Question: I'm trying to make a piecewise linear fit consisting of 3 pieces whereof the first and last pieces are constant. As you can see in this figure

don't get the expected fit, since the fit doesn't capture the 3 linear pieces clearly visual from the original data points.
I've tried following <URL> and expanded it to the case of 3 pieces with the two constant pieces, but I must have done something wrong.
Here is my code:
'''
from scipy import optimize
import matplotlib.pyplot as plt
import numpy as np
%matplotlib inline
plt.rcParams['figure.figsize'] = [16, 6]
x = np.arange(0, 50, dtype=float)
y = np.array([50 for i in range(10)]
+ [50 - (50-5)/31 * i for i in range(1, 31)]
+ [5 for i in range(10)],
dtype=float)
def piecewise_linear(x, x0, y0, x1, y1):
return np.piecewise(x,
[x < x0, (x >= x0) & (x < x1), x >= x1],
[lambda x:y0, lambda x:(y1-y0)/(x1-x0)*(x-x0)+y0, lambda x:y1])
p , e = optimize.curve_fit(piecewise_linear, x, y)
xd = np.linspace(0, 50, 101)
plt.plot(x, y, "o", label='original data')
plt.plot(xd, piecewise_linear(xd, *p), label='piecewise linear fit')
plt.legend()
'''
The accepted answer to the previous mentioned <URL> for the case of N parts, but following that it doesn't seem that I can specify, that the first and last pieces should be constant.
Furthermore I do get the following warning:
'''
OptimizeWarning: Covariance of the parameters could not be estimated
'''
What do I do wrong?
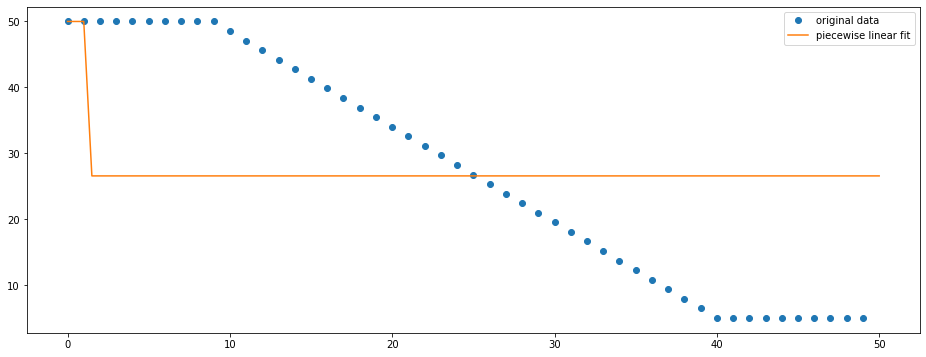
Answer: You could directly copy the 'segments_fit' implementation
'''
from scipy import optimize
def segments_fit(X, Y, count):
xmin = X.min()
xmax = X.max()
seg = np.full(count - 1, (xmax - xmin) / count)
px_init = np.r_[np.r_[xmin, seg].cumsum(), xmax]
py_init = np.array([Y[np.abs(X - x) < (xmax - xmin) * 0.01].mean() for x in px_init])
def func(p):
seg = p[:count - 1]
py = p[count - 1:]
px = np.r_[np.r_[xmin, seg].cumsum(), xmax]
return px, py
def err(p):
px, py = func(p)
Y2 = np.interp(X, px, py)
return np.mean((Y - Y2)**2)
r = optimize.minimize(err, x0=np.r_[seg, py_init], method='Nelder-Mead')
return func(r.x)
'''
Then you apply it as follows
'''
import numpy as np;
# mimic your data
x = np.linspace(0, 50)
y = 50 - np.clip(x, 10, 40)
# apply the segment fit
fx, fy = segments_fit(x, y, 3)
'''
This will give you '(fx,fy)' the corners your piecewise fit, let's plot it
'''
import matplotlib.pyplot as plt
# show the results
plt.figure(figsize=(8, 3))
plt.plot(fx, fy, 'o-')
plt.plot(x, y, '.')
plt.legend(['fitted line', 'given points'])
'''
<URL>
### EDIT: Introducing constant segments
As mentioned in the comments the above example doesn't guarantee that the output will be constant in the end segments.
Based on this implementation the easier way I can think is to restrict 'func(p)' to do that, a simple way to ensure a segment is constant, is to set 'y[i+1]==y[i]'. Thus I added 'xanchor' and 'yanchor'. If you give an array with repeated numbers you can bind multiple points to the same value.
'''
from scipy import optimize
def segments_fit(X, Y, count, xanchors=slice(None), yanchors=slice(None)):
xmin = X.min()
xmax = X.max()
seg = np.full(count - 1, (xmax - xmin) / count)
px_init = np.r_[np.r_[xmin, seg].cumsum(), xmax]
py_init = np.array([Y[np.abs(X - x) < (xmax - xmin) * 0.01].mean() for x in px_init])
def func(p):
seg = p[:count - 1]
py = p[count - 1:]
px = np.r_[np.r_[xmin, seg].cumsum(), xmax]
py = py[yanchors]
px = px[xanchors]
return px, py
def err(p):
px, py = func(p)
Y2 = np.interp(X, px, py)
return np.mean((Y - Y2)**2)
r = optimize.minimize(err, x0=np.r_[seg, py_init], method='Nelder-Mead')
return func(r.x)
'''
I modified a little the data generation to make it more clear the effect of the change
'''
import matplotlib.pyplot as plt
import numpy as np;
# mimic your data
x = np.linspace(0, 50)
y = 50 - np.clip(x, 10, 40) + np.random.randn(len(x)) + 0.25 * x
# apply the segment fit
fx, fy = segments_fit(x, y, 3)
plt.plot(fx, fy, 'o-')
plt.plot(x, y, '.k')
# apply the segment fit with some consecutive points having the
# same anchor
fx, fy = segments_fit(x, y, 3, yanchors=[1,1,2,2])
plt.plot(fx, fy, 'o--r')
plt.legend(['fitted line', 'given points', 'with const segments'])
'''
<URL>